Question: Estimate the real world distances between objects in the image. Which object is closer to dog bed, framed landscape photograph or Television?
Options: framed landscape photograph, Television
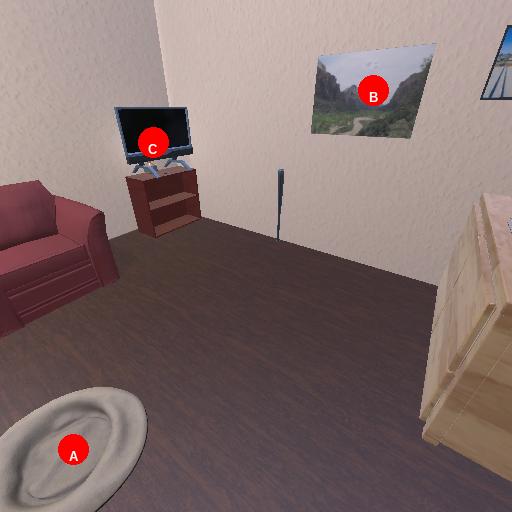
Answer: framed landscape photograph